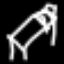
Label: bed